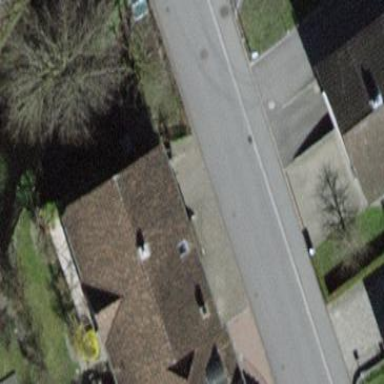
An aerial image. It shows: Semi-detached house.